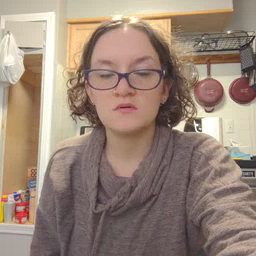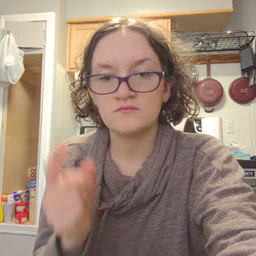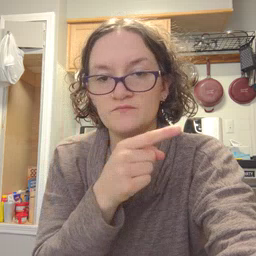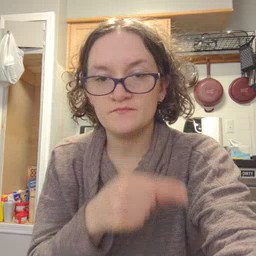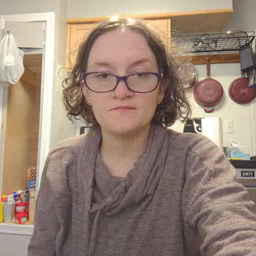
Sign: hesheit